Question: I am trying to figure out how to subtract two row values from the same column.
Example: '250-161= 89' and '20-20 = 0'

'''
BrokenQuantityAdjustment
------------------------
-161.00
-89.00
250.00
-20.00
20.00
'''
This is my query so far:
'''
SELECT DISTINCT
a.SiteID, a.SiteDescription, iv.VendorNumber, iv.VendorName,
i.StockNumber, i.StockDescription, mrh.DateReceived, mrh.InvoiceDate,
mrh.InvoiceNumber, mrh.DocumentNumber, mrh.ReceivingComment,
ia.UnitsPerPack, mri.BrokenQuantityAdjusted,
ia.BrokenQuantityAdjustment, ia.BasePackCost, ia.Fee
FROM
AdmSites AS a
INNER JOIN
InvManualReceivingHeader AS mrh ON a.AdmSiteID = mrh.AdmSiteId
INNER JOIN
InvAdjustments AS ia ON a.AdmSiteID = ia.AdmSiteID
AND mrh.DateReceived = ia.AdjustmentDate
AND mrh.InvoiceNumber = ia.InvoiceNumber
INNER JOIN
InvItems AS i ON ia.InvItemID = i.InvItemID
INNER JOIN
InvVendors AS iv ON ia.InvVendorID = iv.InvVendorID
INNER JOIN
InvManualReceivingItemsAdjustments AS ria ON mrh.DateReceived = ria.DateReceived
CROSS JOIN
InvManualReceivingItems AS mri
WHERE
(mrh.InvoiceNumber = 'deleted')
'''
My results should be for this column:
'''
BrokenQuantityAdjustment
--------------------------
89
-89
0
'''
I am not sure how to get these results
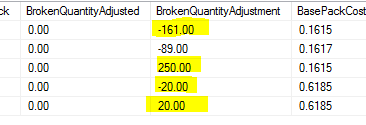
Answer: From your snapshots and description, I think you can use 'sum' with 'group by' to make it.
'''
CREATE TABLE T(
BrokenQuantityAdjustment int,
BasePackCost float
);
insert into t values (-161.00,0.1615)
insert into t values (-89.00,0.1618)
insert into t values (250.00,0.1615)
insert into t values (-20.00,0.1616)
insert into t values (20.00,0.1616)
'''
:
'''
SELECT SUM(BrokenQuantityAdjustment)result
FROM T
GROUP BY BasePackCost
'''
<URL>:
'''
| result |
|--------|
| 89 |
| 0 |
| -89 |
'''
---
You can try this
'''
;with cte as(
SELECT DISTINCT
a.SiteID,
a.SiteDescription,
iv.VendorNumber,
iv.VendorName,
i.StockNumber,
i.StockDescription, mrh.DateReceived, mrh.InvoiceDate,
mrh.InvoiceNumber,
mrh.DocumentNumber, mrh.ReceivingComment,
ia.UnitsPerPack,
mri.BrokenQuantityAdjusted,
ia.BrokenQuantityAdjustment,
ia.BasePackCost,
ia.Fee
FROM
AdmSites AS a
INNER JOIN
InvManualReceivingHeader AS mrh ON a.AdmSiteID = mrh.AdmSiteId
INNER JOIN
InvAdjustments AS ia ON a.AdmSiteID = ia.AdmSiteID
AND mrh.DateReceived = ia.AdjustmentDate
AND mrh.InvoiceNumber = ia.InvoiceNumber
INNER JOIN
InvItems AS i ON ia.InvItemID = i.InvItemID
INNER JOIN
InvVendors AS iv ON ia.InvVendorID = iv.InvVendorID
INNER JOIN
InvManualReceivingItemsAdjustments AS ria ON mrh.DateReceived = ria.DateReceived
CROSS JOIN
InvManualReceivingItems AS mri
WHERE
(mrh.InvoiceNumber = 'deleted')
)
select t1.*,t2.result
from cte t1 inner join (
SELECT SUM(BrokenQuantityAdjustment)result,BasePackCost
FROM cte
GROUP BY BasePackCost
) t2 on t1.BasePackCost = t2.BasePackCost
'''